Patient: sex F, age 65
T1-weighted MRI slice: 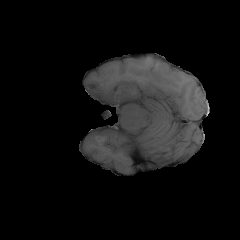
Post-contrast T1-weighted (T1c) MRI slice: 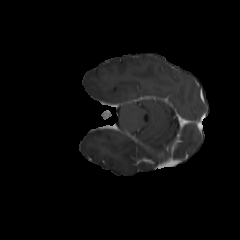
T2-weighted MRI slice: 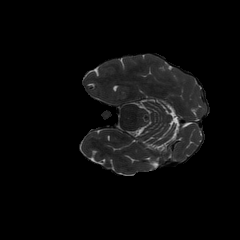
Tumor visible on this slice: no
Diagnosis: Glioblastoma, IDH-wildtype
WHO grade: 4